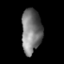
Tissue: lung
Cell type: Epithelial cells
Senescence score: 0.2305
Nuclear area (px): 870
Mean DAPI intensity: 120.861